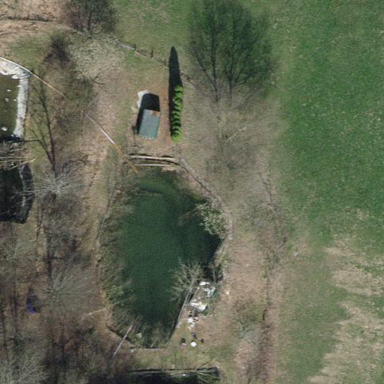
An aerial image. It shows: Serene pond surrounded by nature.